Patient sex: M
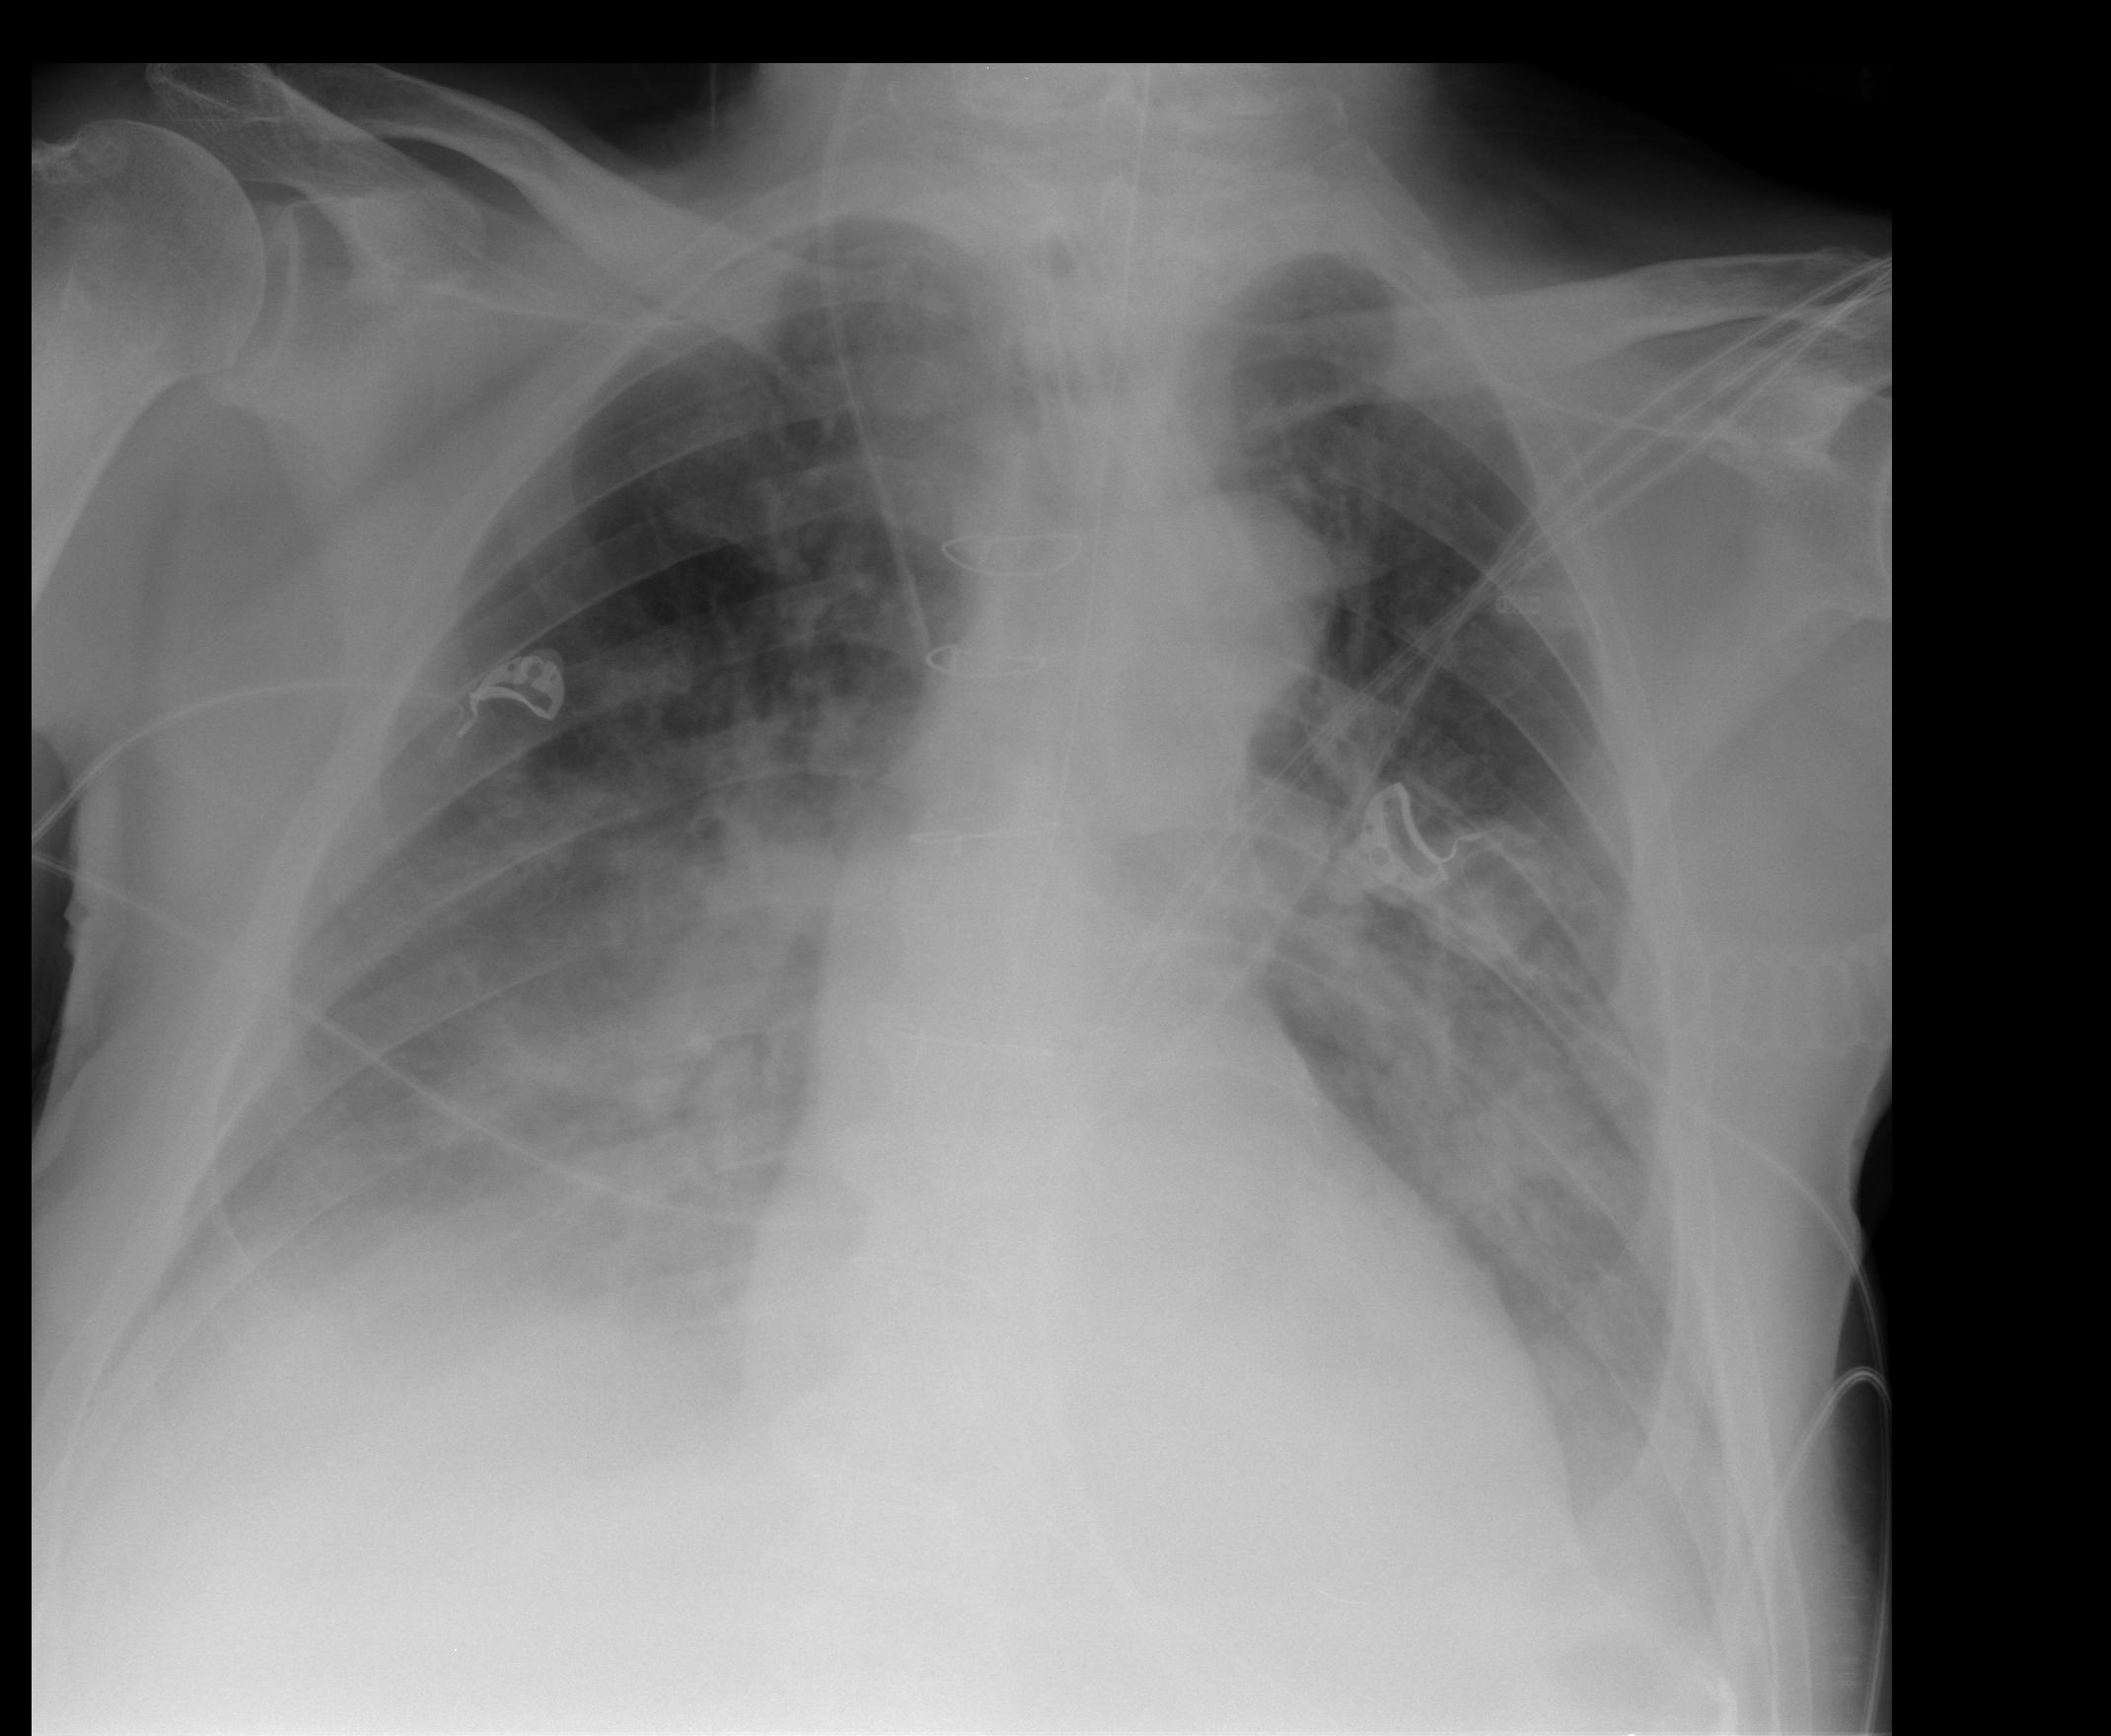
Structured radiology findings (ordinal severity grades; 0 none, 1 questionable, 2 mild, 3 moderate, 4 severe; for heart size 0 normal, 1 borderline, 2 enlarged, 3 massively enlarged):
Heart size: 0
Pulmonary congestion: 1
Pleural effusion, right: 2
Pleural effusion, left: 2
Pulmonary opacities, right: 2
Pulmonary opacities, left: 2
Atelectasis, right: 0
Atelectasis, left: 0